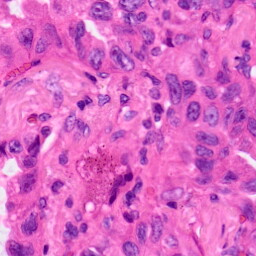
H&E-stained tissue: Lung